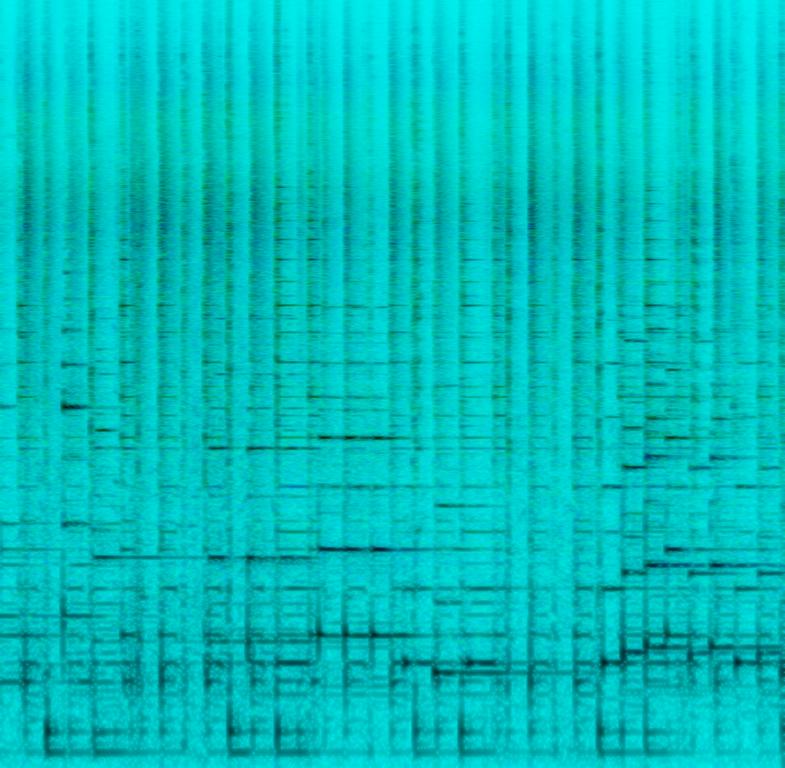
The song is an instrumental. The song is medium tempo with steel pan playing melody, guitar strumming and steady percussion rhythm. The song is exciting and calming. The song is a live band performing tropical Caribbean tunes.